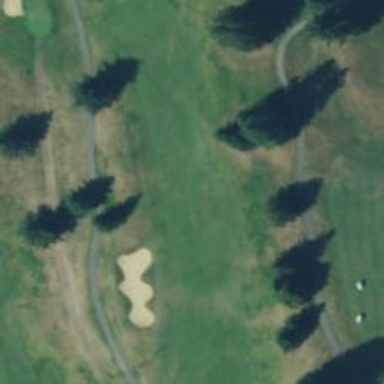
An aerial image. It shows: View of golf hole.